Question: I am having an issue with formatting. The code works fine on my browsers and in my google chrome, but on some the text is not contained.
I think it has something to do with the table set up.
Here is the link to the page: <URL>
My guess is that you will see the code better by taking it directly from this link as I am using php to load other content. I just didn't want to post all my code below.
Here is an image of a screen shot that some are seeing. However, it is not that way on my computer.
I am hoping its something simple with the table or table width.
Here is the code:
'''
<style type="text/css">
.blogImage {
position: absolute;
left: 21px;
top: 23px;
width: 133px;
height: 133px;
text-align: center;
vertical-align: middle;
display: block;
overflow: hidden;
}
.blogDate {
position: absolute;
left: 2px;
width: 376px;
height: 31px;
text-align: left;
overflow: hidden;
background-image: url(images/blogDateBar.png);
padding-left: 15px;
font-size: 12px;
color: #0469CE;
font-family: "Trebuchet MS", Arial, Helvetica, sans-serif;
display: block;
top: -25px;
padding-top: 14px;
}
.readMore {
position: absolute;
left: 548px;
top: 146px;
width: 142px;
height: 32px;
text-align: center;
vertical-align: middle;
display: block;
overflow: hidden;
background-repeat: no-repeat;
background-position: center top;
}
#blogHolder {
position: relative;
}
.blogTitle {
font-family: Arial, Helvetica, sans-serif;
font-size: 15px;
color: #000;
padding-right: 15px;
padding-left: 15px;
background-image: url(images/blogTitleGrayLight.png);
background-repeat: repeat-x;
background-position: 0px 5px;
line-height: 17px;
height: 52px;
font-weight: bolder;
}
.blogTitlePrint {
font-family: Arial, Helvetica, sans-serif;
font-size: 22px;
color: #666;
padding-right: 15px;
background-repeat: repeat-x;
background-position: 0px 5px;
line-height: 20px;
height: 52px;
font-weight: bold;
}
.blogContent {
text-indent: 0;
font-family: Arial, Helvetica, sans-serif;
font-size: 12px;
line-height: 16px;
display: block;
padding-left: 15px;
padding-right: 20px;
padding-top: 10px;
}
#sFont {
font-family: "Trebuchet MS", Arial, Helvetica, sans-serif;
font-size: 14px;
color: #5383BA;
}
#sTable {
display: block;
padding: 10px;
background-color: #F2F2F2;
}
.blogContentPrint {
text-indent: 0;
padding-left: 15px;
padding-right: 20px;
}
b,
strong {
font-weight: bold;
}
</style>
<link href="wordpress/wp-content/themes/twentythirteen/style.css" rel="stylesheet" type="text/css" />
<link href="blueWood.css" rel="stylesheet" type="text/css" />
<?php
require('wordpress/wp-blog-header.php');
?>
<?
if(!$_GET[id])
{
if($_GET[p]!="blog")
{
$posts = get_posts();
}
foreach ($posts as $post) : start_wp(); ?>
<script type="text/javascript">
function MM_validateForm() { //v4.0
if (document.getElementById){
var i,p,q,nm,test,num,min,max,errors='',args=MM_validateForm.arguments;
for (i=0; i<(args.length-2); i+=3) { test=args[i+2]; val=document.getElementById(args[i]);
if (val) { nm=val.name; if ((val=val.value)!="") {
if (test.indexOf('isEmail')!=-1) { p=val.indexOf('@');
if (p<1 || p==(val.length-1)) errors+='- '+nm+' must contain an e-mail address.
';
} else if (test!='R') { num = parseFloat(val);
if (isNaN(val)) errors+='- '+nm+' must contain a number.
';
if (test.indexOf('inRange') != -1) { p=test.indexOf(':');
min=test.substring(8,p); max=test.substring(p+1);
if (num<min || max<num) errors+='- '+nm+' must contain a number between '+min+' and '+max+'.
';
} } } else if (test.charAt(0) == 'R') errors += '- '+nm+' is required.
'; }
} if (errors) alert('The following error(s) occurred:
'+errors);
document.MM_returnValue = (errors == '');
} }
</script>
<br />
<table width="100%" cellpadding="0" cellspacing="0" id="blogHolder" >
<tr>
<td width="21%" rowspan="2" align="center" valign="middle">
<div class="blogImage"><a href="?p=blog&amp;id=<? echo get_the_ID(); ?>"><? echo get_the_post_thumbnail($recent["ID"], array(133,133) ); ?></a></div>
<div class="blogDate">
<table width="217" border="0" cellspacing="0" cellpadding="0">
<tr>
<td width="76"><? echo the_date();?></td>
</tr>
</table>
</div>
<img src="images/blogImageBox.png" width="177" height="177" /></td>
<td width="79%" height="27" valign="middle" class="blogTitle"><? echo the_title(); ?></td>
</tr>
<tr>
<td valign="top" background="images/blogBG2.png"><div class="blogContent">
<? echo the_excerpt(); ?>
<div class="readMore"><a href="?p=blog&amp;id=<? echo get_the_ID(); ?>"><img src="images/readMore.png" width="142" height="32" alt="Read More" /></a> </div>
</div></td>
</tr>
<tr>
</tr>
</table>
<p>
<?php
endforeach;
}
if($_GET[id])
{
$posts = get_posts('p=' . $_GET[id] .'');
foreach ($posts as $post) : start_wp(); ?>
<table width="90" border="0" align="center" cellpadding="0" cellspacing="0" >
<tr>
<td align="right"><?php the_date(); ?></td>
</tr>
<tr>
<td valign="middle" class="blogTitlePrint"><br />
<?php the_title(); ?>
<hr /></td>
</tr>
<tr>
<td><?php the_content(); ?>
<hr/>
<img src="images/TalkAboutIt.png" width="653" height="155" alt="Talk About It!" /> <br />
<?php $comments = get_comments('number=6&status=approve&post_id=' . $_GET[id] . '');
foreach($comments as $comm) :
{ ?>
<hr/>
<table width="100%" border="0" cellspacing="0" cellpadding="0">
<tr>
<td width="7%" valign="top" id="sFont">Name:</td>
<td width="60%" valign="top"><b><? echo $comm->comment_author; ?></b></td>
<td width="33%"><div align="right" id="sFont">Date:<? $daDate = $comm->comment_date;
$daDate = explode("-", $daDate);
$gone = explode(" ", $daDate[2]);
echo $daDate[1]."-".$gone[0]."-".$daDate[0];
echo " || ";
$contractDateBegin = date("g:i a", strtotime($gone[1])) ;
echo " " . $contractDateBegin;
?></div></td>
</tr>
<tr>
<td colspan="3" id="sFont">Comments:</td>
</tr>
<tr>
<td colspan="3">
<table width="90%" border="0" align="center" cellpadding="0" cellspacing="0" id="sTable"">
<tr>
<td><? echo html_entity_decode($comm->comment_content); ?></td>
</tr>
</table>
</td>
</tr>
</table>
<p>
<? }
endforeach;
?>
<hr/> </p>
<img src="images/CommentBox.png" width="653" height="65" alt="Comment Box" />
<form action="?p=comments" method="post" name="form1" id="form1" onsubmit="MM_validateForm('Name','','R','Email','','RisEmail','Comments','','R');return document.MM_returnValue">
<table width="100%" border="0" cellspacing="3" cellpadding="0">
<tr>
<td width="8%">Name: </td>
<td width="17%"><input type="text" name="Name" id="Name" /></td>
<td width="46%"><label for="Name"></label></td>
<td width="29%">&nbsp;</td>
</tr>
<tr>
<td>Email: </td>
<td><input type="text" name="Email" id="Email" /></td>
<td nowrap="nowrap"> *Emails will not be displayed on this blog.</td>
<td>&nbsp;</td>
</tr>
<tr>
<td colspan="4">Comments:
<label for="Comments"></label></td>
</tr>
<tr>
<td colspan="4"><textarea name="Comments" cols="75" rows="7" id="Comments"></textarea>
<br />
<input name="button" type="submit" id="button" onclick="MM_validateForm('Name','','R','Email','','R','Comments','','R');return document.MM_returnValue" value="Submit" />
<input name="blogID" type="hidden" id="blogID" value="<? echo $_GET[id]; ?>" /></td>
</tr>
</table>
</form>
<p>&nbsp; </p>
</td>
</tr>
</table>
<?php
endforeach;
///////
}
?>
<?php
// The Query
$month = "month";
function getMonthTotal($i)
{
query_posts( 'monthnum=' . $i .'' );
while ( have_posts() ) : the_post();
$month[] = ".";
endwhile;
return $month;
}
$Jan = getMonthTotal(1);
$Feb = getMonthTotal(2);
$Mar = getMonthTotal(3);
$Apr = getMonthTotal(4);
$May = getMonthTotal(5);
$Jun = getMonthTotal(6);
$Jul = getMonthTotal(7);
$Aug = getMonthTotal(8);
$Sep = getMonthTotal(9);
$Oct = getMonthTotal(10);
$Nov = getMonthTotal(11);
$Dec = getMonthTotal(12);
//echo count($Jul);
//echo count(month8);
// Reset Query
wp_reset_query();
?>
'''
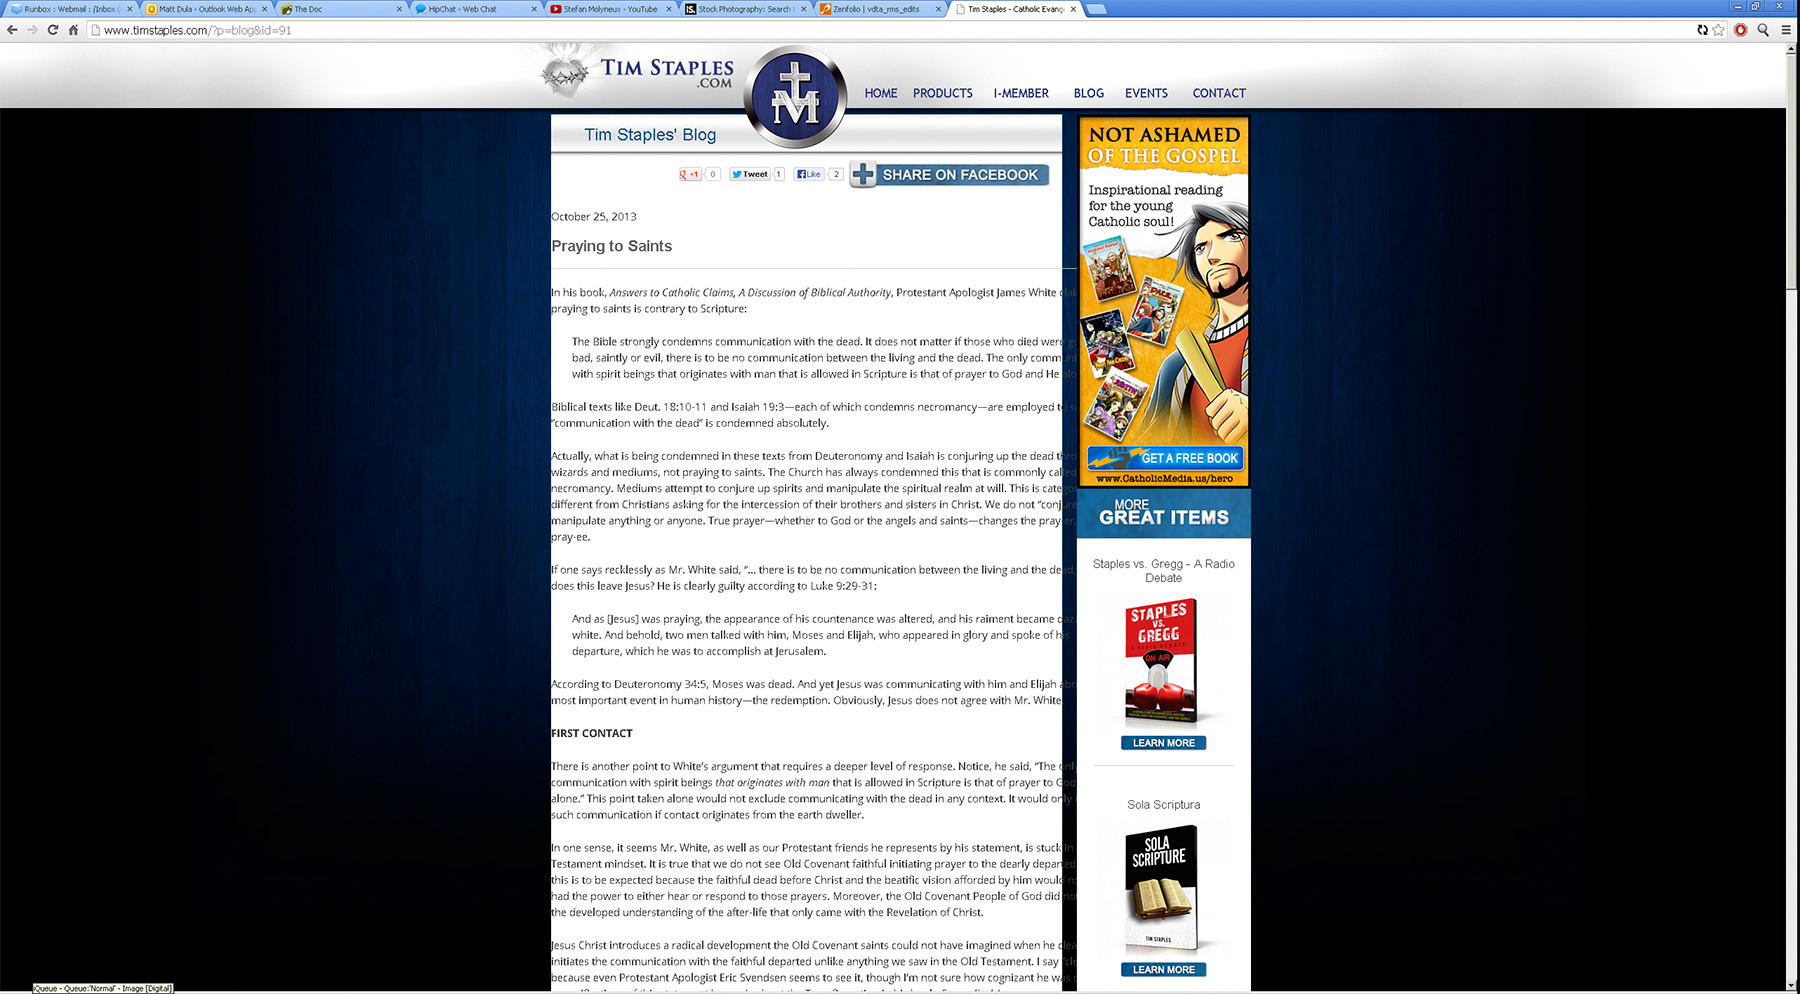
Answer: Add 'left padding' for the '<p>' style and some of your other styles such as '<td>' and custom header classes.
'''
p {
padding-left: 10px;
}
'''
You might want to do your best to avoid using tables. That is the old way of coding and I see several issues with your current code. Now there are even easier ways of aligning content with CSS3 with 'flexbox' and 'box-sizing' properties.
CSS styles should not be placed inside '<div id="Content">'. '<Style>' tags belong in the 'head' section of the document or placed in external css files.